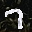
Label: 7